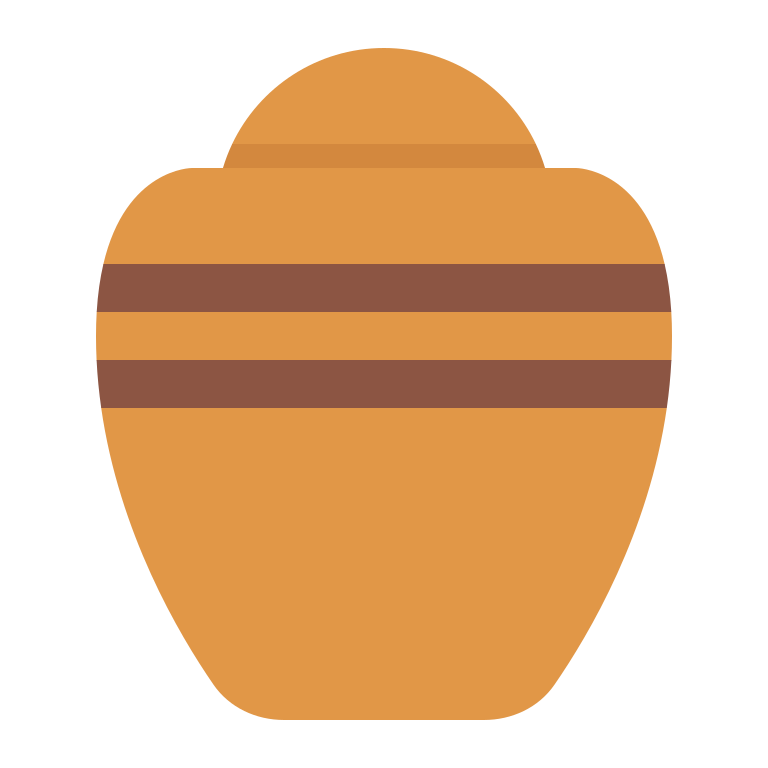
funeral urn flat